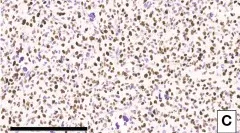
(C) Immunohistochemical staining for p53 showing strong nuclear staining in the majority of tumor cells consistent with the presence of a TP53 mutation.
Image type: pathology (immunostaining)